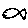
Label: fish